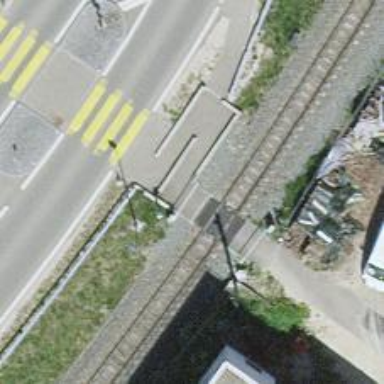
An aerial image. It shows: Lift gate barrier.